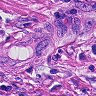
Metastatic tissue present: no